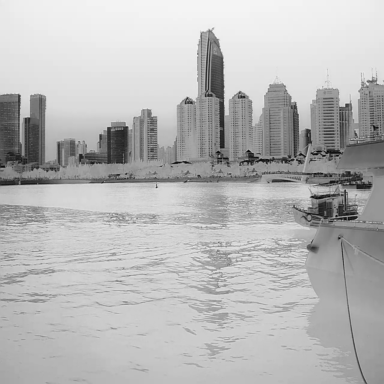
There is a bulk_carrier in the infrared image.